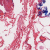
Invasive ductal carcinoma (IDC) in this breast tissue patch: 0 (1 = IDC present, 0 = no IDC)